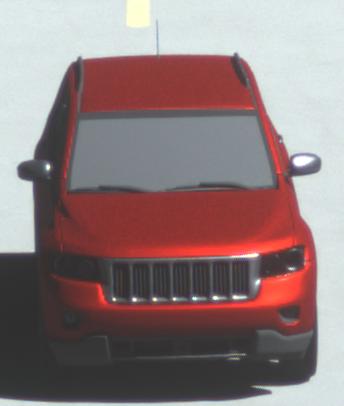
Make: Jeep
Model: Grand Cherokee
Detailed model: WK2
Model produced from: 2010
Model produced until: 2021
Doors: 5
Color: red
Road condition: dry road
Daytime: midday
Contrast: high contrast